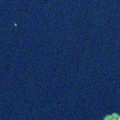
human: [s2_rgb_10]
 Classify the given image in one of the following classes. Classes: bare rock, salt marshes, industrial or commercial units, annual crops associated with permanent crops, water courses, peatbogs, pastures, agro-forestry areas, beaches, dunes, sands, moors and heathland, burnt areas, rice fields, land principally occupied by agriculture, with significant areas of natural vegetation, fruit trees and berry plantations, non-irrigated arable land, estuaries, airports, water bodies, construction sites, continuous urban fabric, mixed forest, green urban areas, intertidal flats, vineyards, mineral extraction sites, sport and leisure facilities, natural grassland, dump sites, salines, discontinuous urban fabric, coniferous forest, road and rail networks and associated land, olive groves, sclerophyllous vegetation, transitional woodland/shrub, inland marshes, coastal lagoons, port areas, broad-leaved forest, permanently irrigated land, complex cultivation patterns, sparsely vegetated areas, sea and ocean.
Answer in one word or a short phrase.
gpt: water bodies